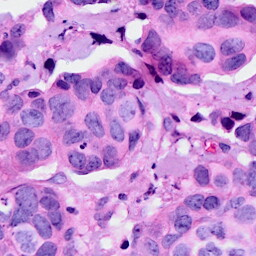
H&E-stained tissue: Breast